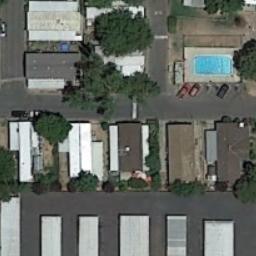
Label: mobile_home_park